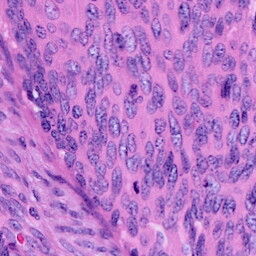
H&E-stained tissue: Cervix